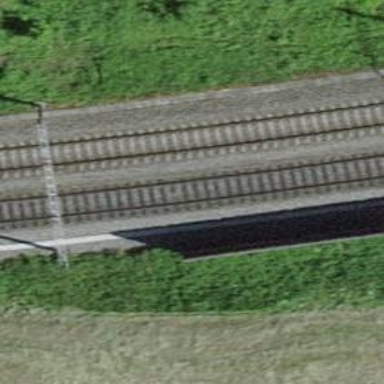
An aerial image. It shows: Railway track with contact lines for electrification.